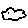
Label: cloud